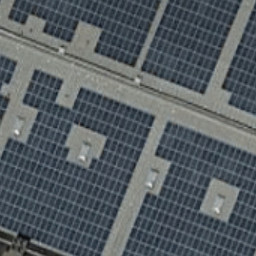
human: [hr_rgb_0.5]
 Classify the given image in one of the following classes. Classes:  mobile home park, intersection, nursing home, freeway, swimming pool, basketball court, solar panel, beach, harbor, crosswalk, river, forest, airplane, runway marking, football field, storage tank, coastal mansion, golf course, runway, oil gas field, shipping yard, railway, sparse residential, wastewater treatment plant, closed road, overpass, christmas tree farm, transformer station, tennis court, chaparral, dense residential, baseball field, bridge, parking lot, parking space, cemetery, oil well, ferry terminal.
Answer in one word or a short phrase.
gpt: solar panel